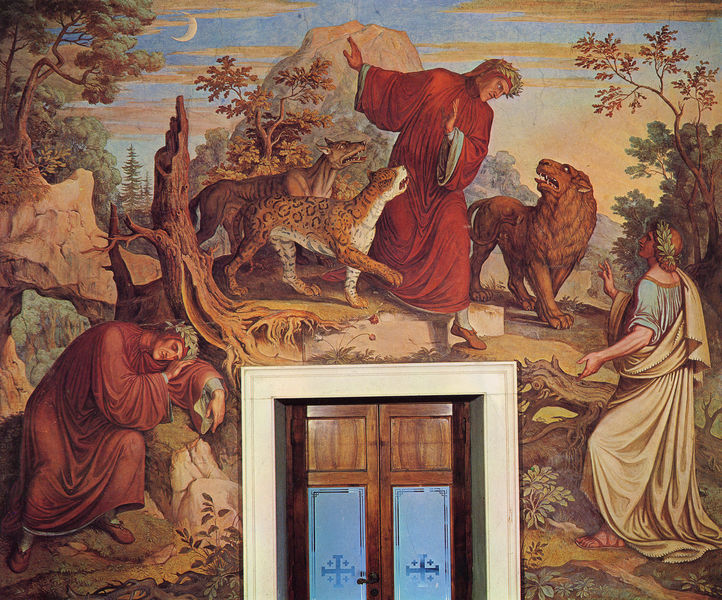
Titel: Dante et Virgilio, Dante und Virgil
Künstler: Joseph Anton Koch
Standort: Roma
Institution: Casa Massimo
Schlagwörter: baum, berg, blau, blätter, felsen, fuß, gemälde, gestein, himmel, mann, schatten, schlaf, umhang, weiß, wolf, wolken, bäume, frauen, gelb, grün, landschaft, menschen, sitzen, äste, bunt, frankreich, frau, glas, holz, licht, männer, nacht, schwarz, tür, blick, hund, rot, tier, tiere, tuch, weg, wand, bibel, geschichte, rahmen, stehen, stein, ast, hügel, natur, gehen, sonne, gewand, mantel, pose, stoff, personen, person, pflanze, pflanzen, wald, engel, mähne, ruhe, schlafen, schlafend, steinig, berge, dürre, fels, gebirge, türe, figuren, romantik, tannen, treppe, wild, wandgemälde, wandmalerei, türrahmen, stufe, stufen, faltenwurf, nazarener, mondlicht, tor, eingang, mond, kreuz, wurzel, mondsichel, sichel, türstock, kranz, lorbeer, lorbeerkranz, fries, türklinke, wurzeln, löwen, jesus, antik, toga, märchen, dante, florenz, heiliger, löwe, kränze, fresko, katzen, schwind, bär, schlafender, stumpf, fresco, baumstumpf, schlüsselloch, umahng, leopard, siegeskranz, unterwelt, frankreicj, holztür, löwenmähne, cäsar, doppeltür, togen, raubtiere, tiger, wildtiere, eichenlaub, wartburg, panther, daniel, togas, raubkatzen, moritz von schwind, gepard, schakal, heiiger, löwengrube, romatik, siegeskränze, zähmung, zahm, sichelmond, laura, vergil, togae, loorbeerkranz, divina commedia, dante alighieri, beumstumpf, daniel in der löwengrube, werwolf, zähming, virgil, die göttliche komödie, drei bestien, deutschrõmer